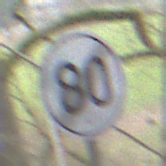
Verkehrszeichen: EndeGeschwindigkeit80
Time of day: MorningAfternoon
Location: Outdoor (Nature)
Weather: PartlyCloudy
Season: NotSpecified
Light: Natural